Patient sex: M
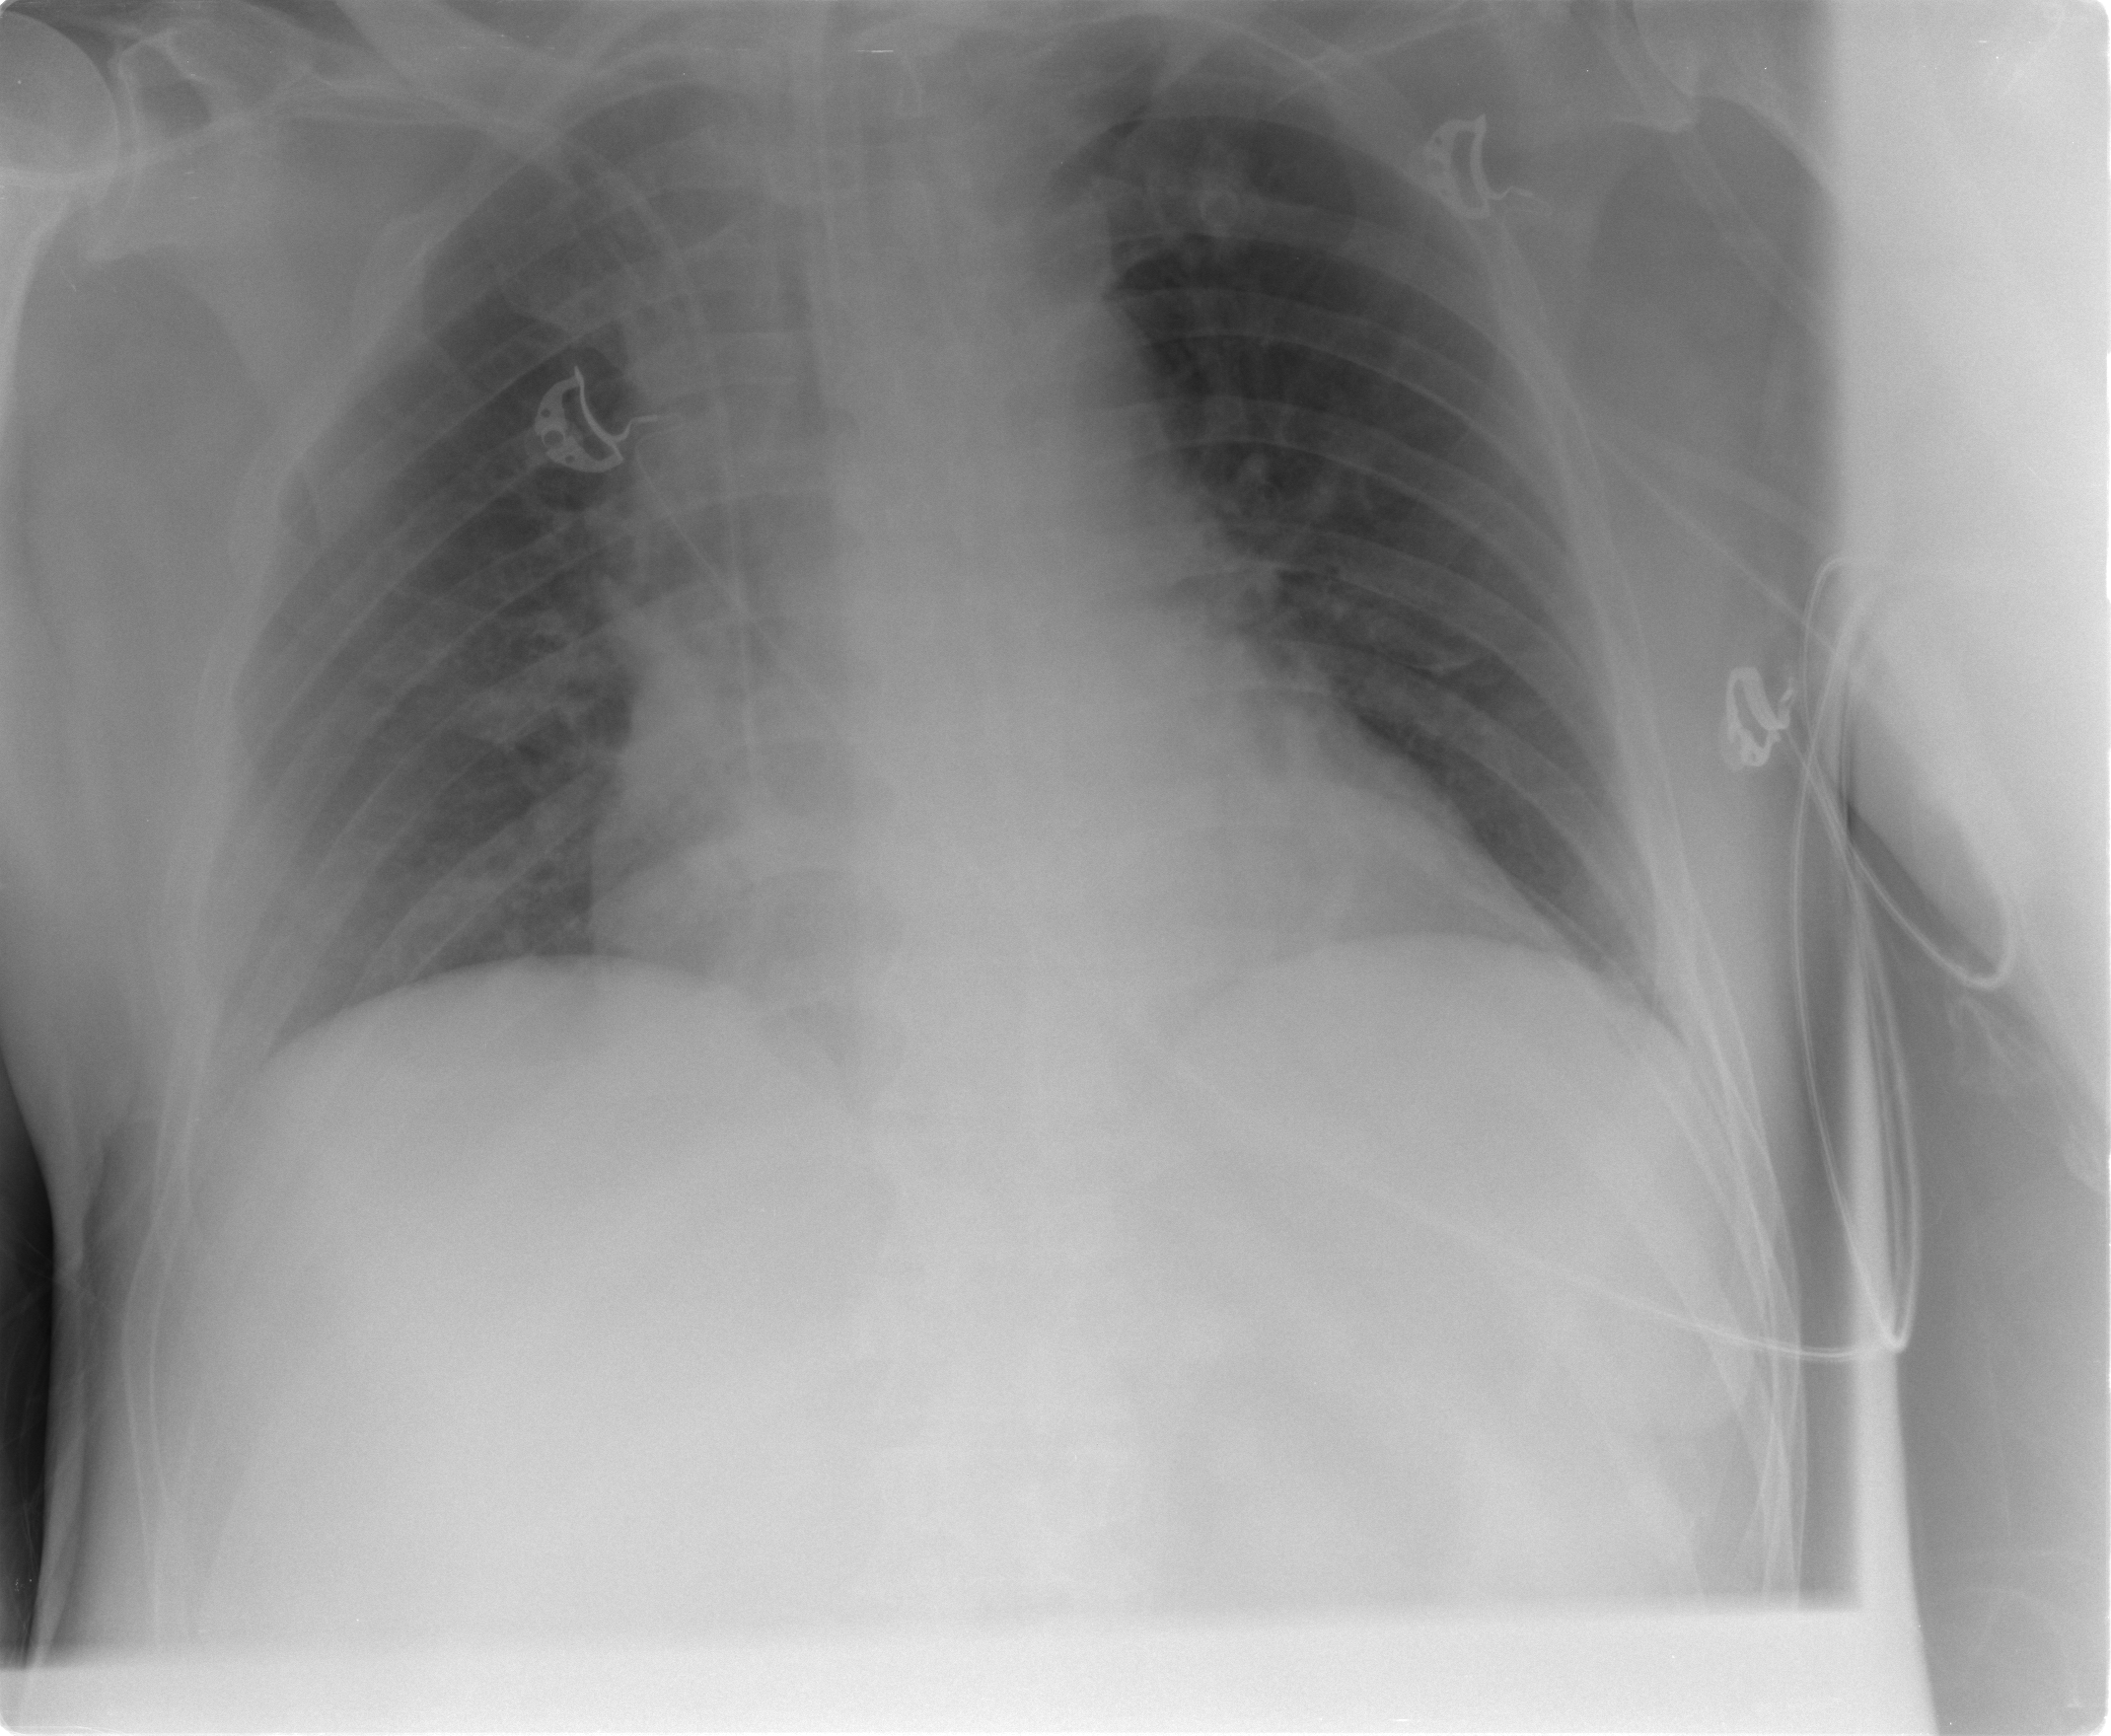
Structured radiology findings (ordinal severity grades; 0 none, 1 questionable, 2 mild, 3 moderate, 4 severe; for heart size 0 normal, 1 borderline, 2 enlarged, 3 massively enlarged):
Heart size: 1
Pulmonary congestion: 1
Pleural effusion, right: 1
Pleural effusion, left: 1
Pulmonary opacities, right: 0
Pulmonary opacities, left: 0
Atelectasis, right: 2
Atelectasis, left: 2